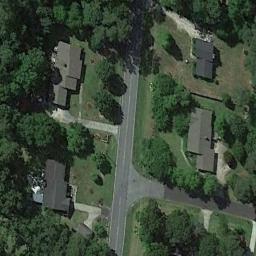
Label: residential